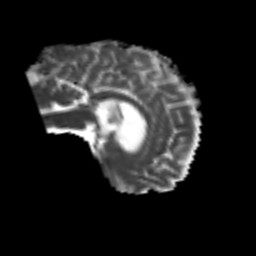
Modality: MD
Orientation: sagittal
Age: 76
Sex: female
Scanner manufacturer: siemens
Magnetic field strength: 3 T
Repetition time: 4.987 s
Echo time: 0.0792 s